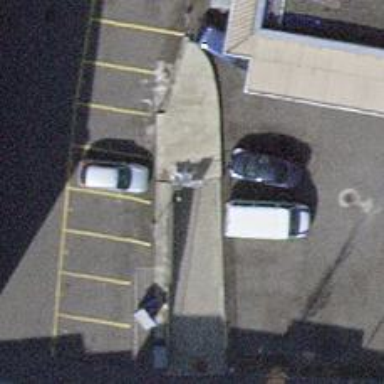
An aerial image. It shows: Parking area.